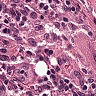
Metastatic tissue present: yes